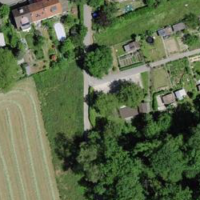
EUNIS habitat code: 53
Species observed at this site:
Allium ursinum
Passer domesticus
Falco tinnunculus